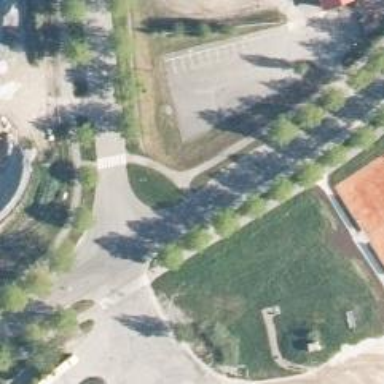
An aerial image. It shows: Asphalt cycleway featuring zebra crossing. The crossing is uncontrolled.